Question: Look at the image below

How do you center the image in the table collumn ('<td>')? Padding don't space at the top only to the right and bottom
Here is the table html code
'''
<table>
<tbody>
<tr>
<td class="bedButton ward-A">A115:1</td>
<td class="bedButton ward-A">A116:1</td>
</tr>
</tbody>
</table>
'''
and here is the CSS:
'''
.bedButton{
padding:25px;
width:250px;
height:300px;
background:url(../images/bedview/bed-background.png) no-repeat;
margin-left: auto;
margin-right: auto
}
'''
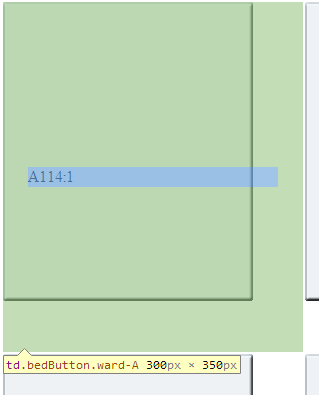
Answer: To horizontally center the text, use:
'''
td {
text-align:center;
}
'''
<URL>